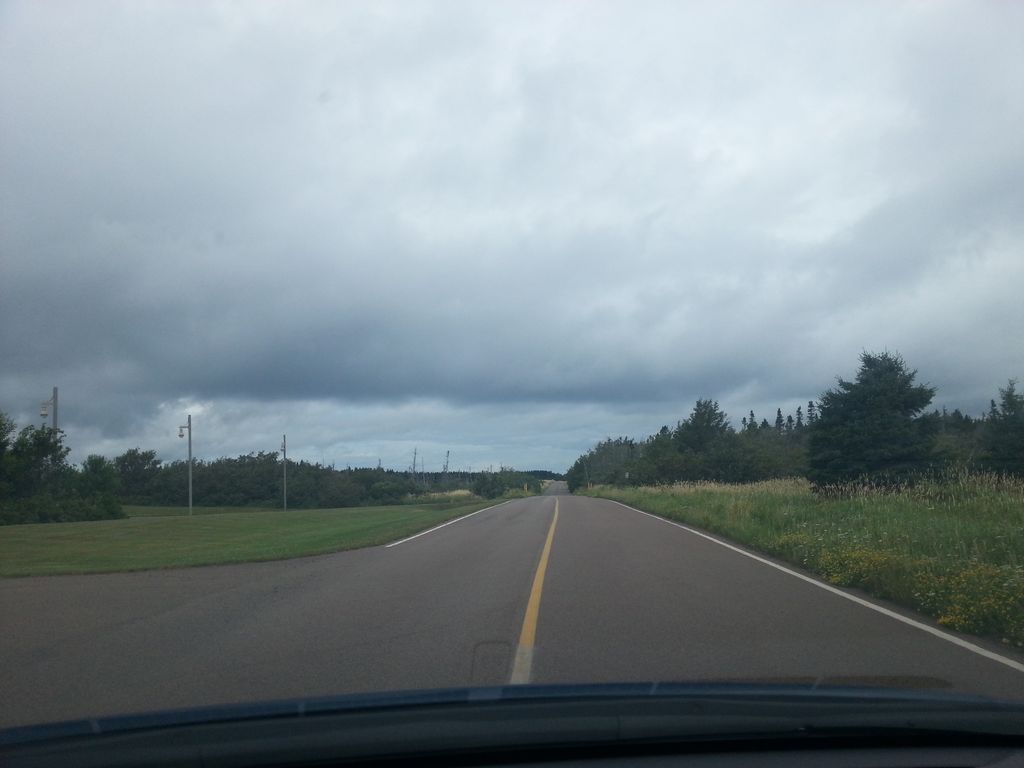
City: charlottetown